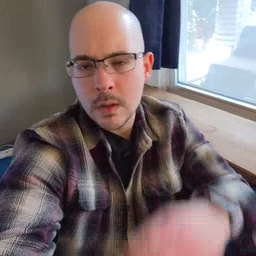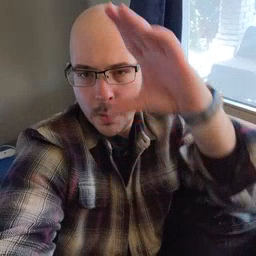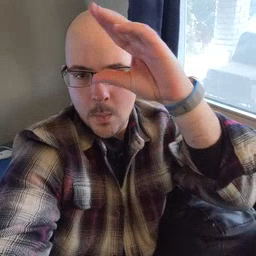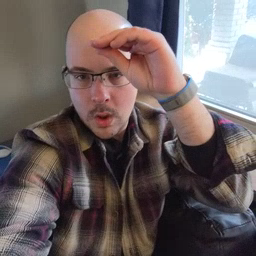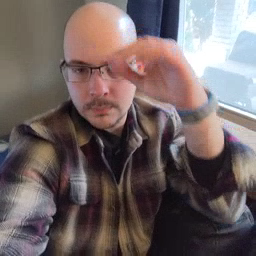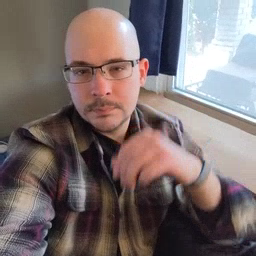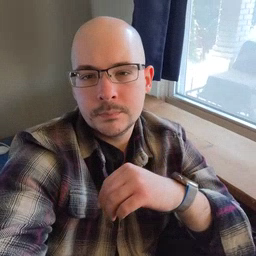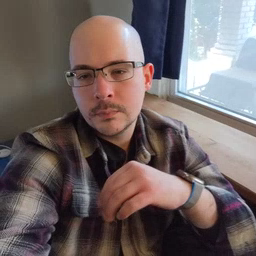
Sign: boy